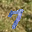
Label: 7